Field crop: maize
Growth stage: 1
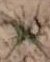
Species: salsola